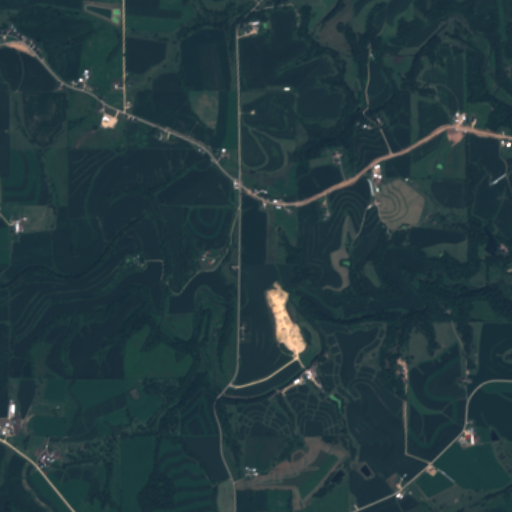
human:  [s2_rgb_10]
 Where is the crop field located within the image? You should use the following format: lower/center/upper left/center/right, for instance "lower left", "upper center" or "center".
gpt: The crop field is located in the lower of the image.
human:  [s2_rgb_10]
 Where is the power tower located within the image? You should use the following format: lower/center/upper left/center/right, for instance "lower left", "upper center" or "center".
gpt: The power tower is located in the upper right of the image.
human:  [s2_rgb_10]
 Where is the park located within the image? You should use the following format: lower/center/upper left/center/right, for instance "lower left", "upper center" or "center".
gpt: There is no park in the image.